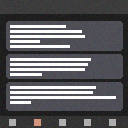
Screen state: on